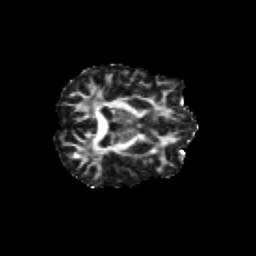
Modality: FA
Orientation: axial
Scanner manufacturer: siemens
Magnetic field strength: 3 T
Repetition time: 9.2 s
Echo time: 0.084 s